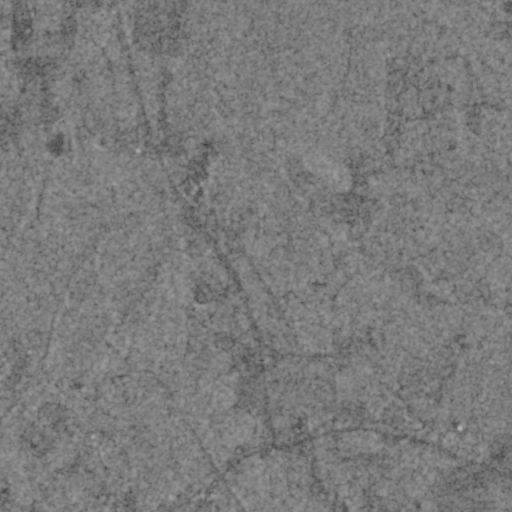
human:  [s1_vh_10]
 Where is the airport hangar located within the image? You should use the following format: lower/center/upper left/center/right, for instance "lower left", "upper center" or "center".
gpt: The airport hangar is located in the center of the image.
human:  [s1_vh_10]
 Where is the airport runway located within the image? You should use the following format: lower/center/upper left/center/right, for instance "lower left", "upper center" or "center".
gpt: The airport runway is located in the lower center of the image.
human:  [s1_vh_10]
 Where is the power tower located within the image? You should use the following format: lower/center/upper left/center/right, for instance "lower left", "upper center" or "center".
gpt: The power tower is located in the lower right of the image.
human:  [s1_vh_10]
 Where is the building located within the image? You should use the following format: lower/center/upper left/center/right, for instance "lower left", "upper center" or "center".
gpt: The building is located in the center of the image.
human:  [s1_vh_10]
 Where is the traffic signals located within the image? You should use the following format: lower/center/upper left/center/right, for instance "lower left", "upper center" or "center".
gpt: The traffic signals is located in the lower center of the image.
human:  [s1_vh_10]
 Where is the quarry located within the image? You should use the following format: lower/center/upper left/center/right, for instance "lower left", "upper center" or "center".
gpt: There is no quarry in the image.

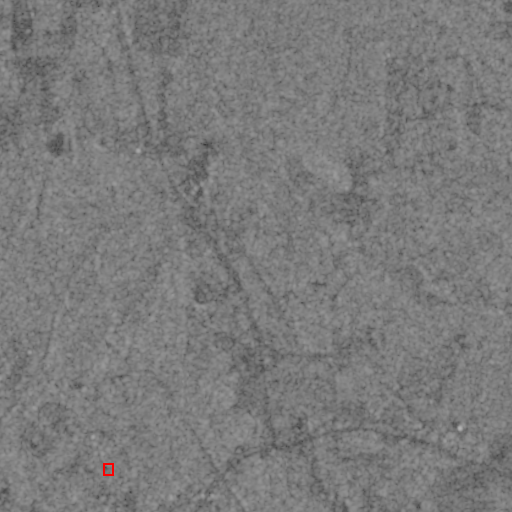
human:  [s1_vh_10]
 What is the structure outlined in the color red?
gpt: The structure outlined in red is a park.
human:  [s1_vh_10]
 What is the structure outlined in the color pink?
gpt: There is no pink outline.